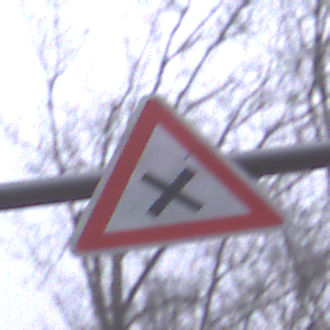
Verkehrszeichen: KreuzungOderEinmuendung
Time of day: Midday
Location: Outdoor (Nature)
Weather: Overcast
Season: Autumn
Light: Natural